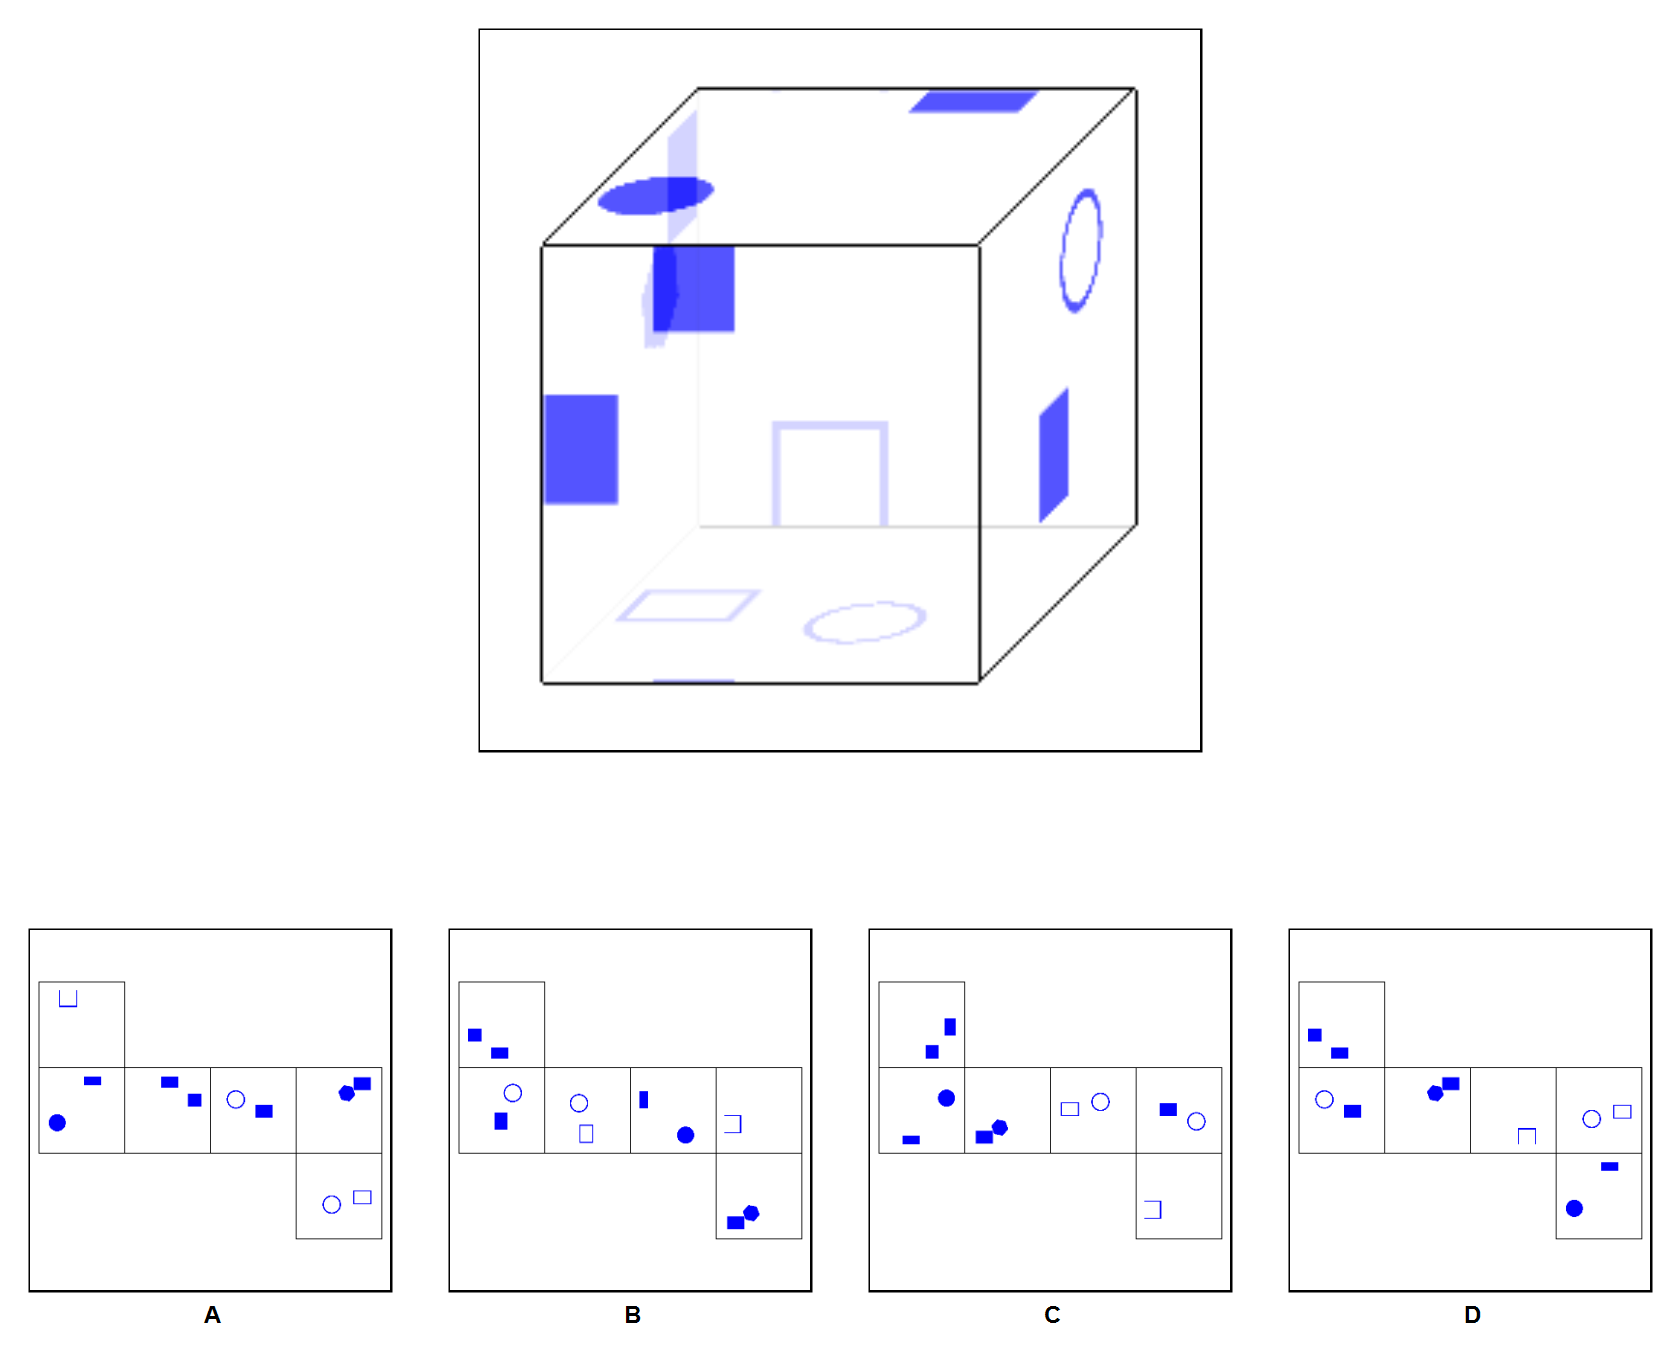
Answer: C